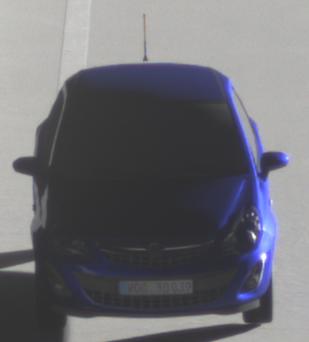
Make: Opel
Model: Corsa 1.2
Detailed model: Corsa (D)
Model produced from: 2011/01
Model produced until: 2014/08
Doors: 3
Color: blue
Road condition: dry road
Daytime: sunrise or sunset
Contrast: high contrast